Question: '''
SELECT
ROW_NUMBER() OVER (PARTITION BY s.ExitStateTypeId ORDER BY s.InsertDate) AS Number
,x.Id
,p.FirstName
,p.LastName
,p.PN
,t.Name
,s.ExitStateTypeId as [Status]
,g.Name
,x.OrganisationId
,d.Name AS Direction
,d.Id AS DirectionId
,h.Name AS Referal
,h.Id AS HealthOrgTypeId
,s.IssueDate
,s.InsertDate
FROM [DB1].[dbo].[Exits] x
INNER JOIN [DB1].[dbo].[ExitStates] s on x.Id = s.ExitId
INNER JOIN [DB1].[dbo].[HealthOrgTypes] h on x.HealthOrgTypeId = h.Id
INNER JOIN [DB1].[dbo].[Directions] d on x.DirectionId = d.Id
INNER JOIN [DB1].[dbo].[HealthCards] c on x.HealthCardId = c.Id
INNER JOIN [DB2].[pr].[TABLE] p on p.Id = c.TABLEId
INNER JOIN [DB3].[orgs].[Organizations] g on g.Id = x.OrganisationId
INNER JOIN [DB4].[dbo].ExitStateTypes t on t.Id = s.ExitStateTypeId
WHERE s.Id = (SELECT MAX(es.Id) from ExitStates es WHERE es.ExitId=x.Id)
ORDER BY s.InsertDate
'''
This is my query, but what I need is that I want only those rows to be enumerated by 'ROW_NUMBER' which 's.ExitStateTypeId' is in (4,7), for the other rows it should be -1.
Here's the incorrect query just for getting the idea.
'''
SELECT
ROW_NUMBER() OVER (PARTITION BY s.ExitStateTypeId Where s.ExitStateTypeId IN (4,7)
ORDER BY s.InsertDate) AS Number
,x.Id
,p.FirstName
,p.LastName
,p.PN
,t.Name
,s.ExitStateTypeId as [Status]
,g.Name
,x.OrganisationId
,d.Name AS Direction
,d.Id AS DirectionId
,h.Name AS Referal
,h.Id AS HealthOrgTypeId
,s.IssueDate
,s.InsertDate
FROM [DB1].[dbo].[Exits] x
INNER JOIN [DB1].[dbo].[ExitStates] s on x.Id = s.ExitId
INNER JOIN [DB1].[dbo].[HealthOrgTypes] h on x.HealthOrgTypeId = h.Id
INNER JOIN [DB1].[dbo].[Directions] d on x.DirectionId = d.Id
INNER JOIN [DB1].[dbo].[HealthCards] c on x.HealthCardId = c.Id
INNER JOIN [DB2].[pr].[TABLE] p on p.Id = c.TABLEId
INNER JOIN [DB3].[orgs].[Organizations] g on g.Id = x.OrganisationId
INNER JOIN [DB4].[dbo].ExitStateTypes t on t.Id = s.ExitStateTypeId
WHERE s.Id = (SELECT MAX(es.Id) from ExitStates es WHERE es.ExitId=x.Id)
ORDER BY s.InsertDate
'''
So, I want partition by 's.ExitStateTypeId' just when it is 4 or 7 and -1 for the others
This is data I expect

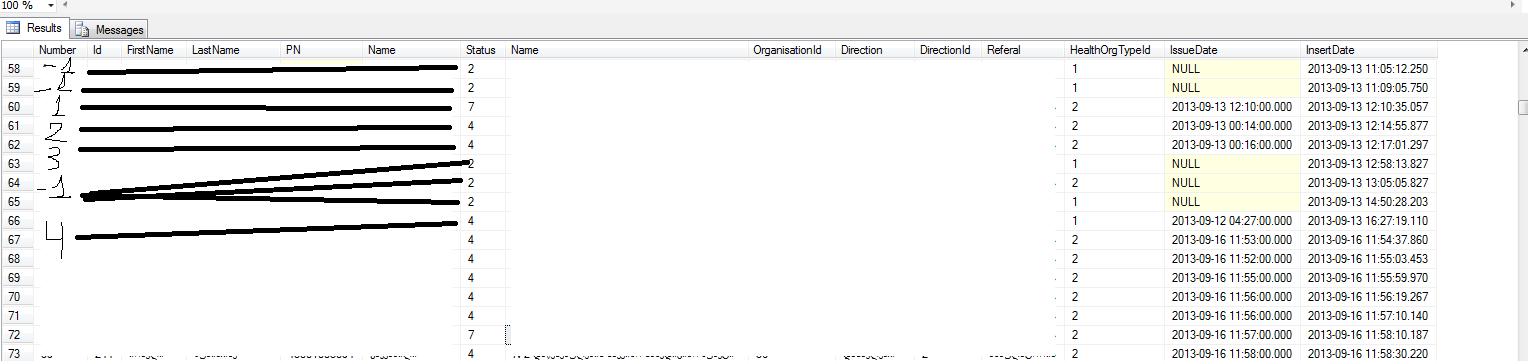
Answer: Perhaps with a combination of 'CASE' and 'ROW_NUMBER':
'''
SELECT Number = CASE WHEN s.ExitStateTypeId NOT IN (4,7) THEN -1
ELSE Row_number() OVER (
partition BY s.exitstatetypeid
ORDER BY s.insertdate) END,
x.id,
p.firstname,
p.lastname,
p.pn,
t.name,
s.exitstatetypeid AS [Status],
g.name,
x.organisationid,
d.name AS Direction,
d.id AS DirectionId,
h.name AS Referal,
h.id AS HealthOrgTypeId,
s.issuedate,
s.insertdate
FROM [DB1].[dbo].[exits] x
INNER JOIN [DB1].[dbo].[exitstates] s
ON x.id = s.exitid
INNER JOIN [DB1].[dbo].[healthorgtypes] h
ON x.healthorgtypeid = h.id
INNER JOIN [DB1].[dbo].[directions] d
ON x.directionid = d.id
INNER JOIN [DB1].[dbo].[healthcards] c
ON x.healthcardid = c.id
INNER JOIN [DB2].[pr].[table] p
ON p.id = c.tableid
INNER JOIN [DB3].[orgs].[organizations] g
ON g.id = x.organisationid
INNER JOIN [DB4].[dbo].exitstatetypes t
ON t.id = s.exitstatetypeid
WHERE s.id = (SELECT Max(es.id)
FROM exitstates es
WHERE es.exitid = x.id)
ORDER BY s.insertdate
'''